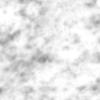
Label: no_change